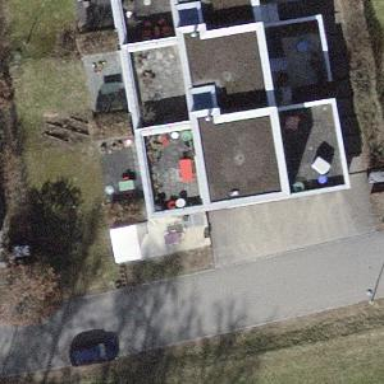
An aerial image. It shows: Residential building.